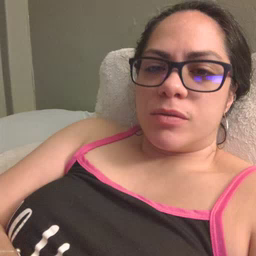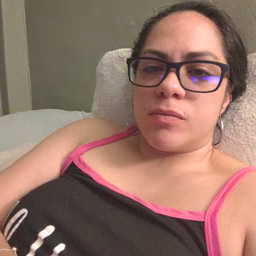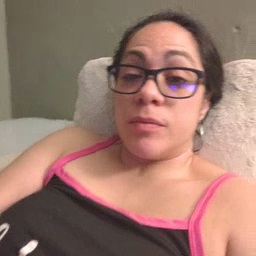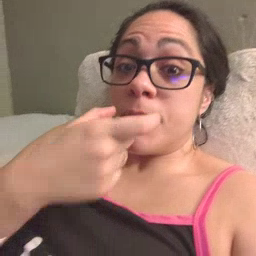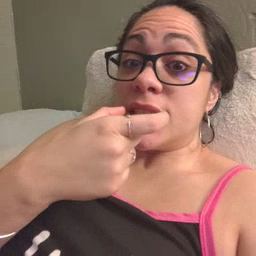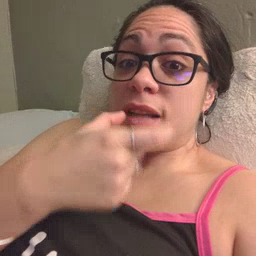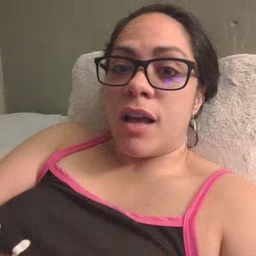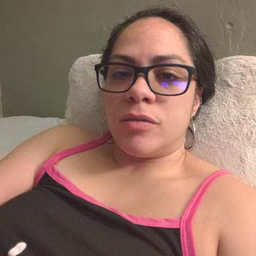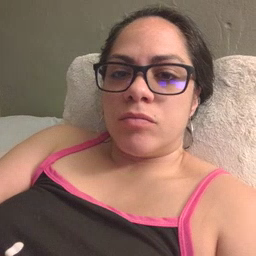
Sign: pizza